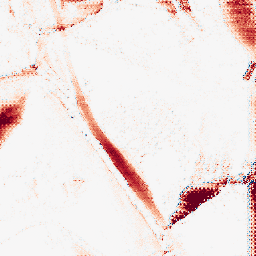
Category: morphological
Decomposition family: morphological_ellipse
Decomposition parameters: operation: opening
width: 5
height: 50
Upsampling method: regularized
Upsampling parameters: scale: 2
lambda_reg: 0.1
Upsampling scale: 2